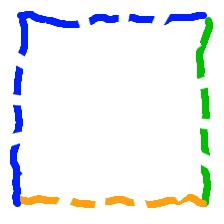
Shape: square